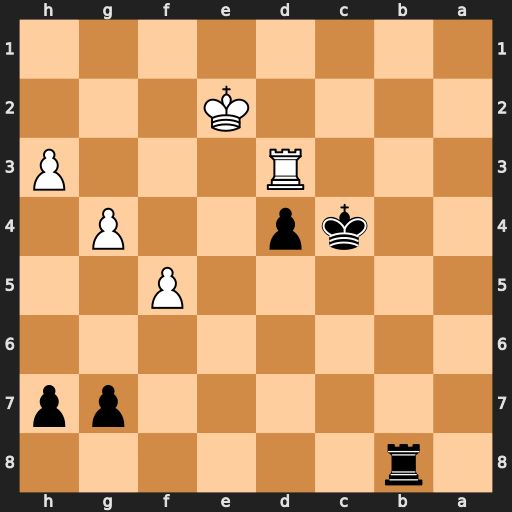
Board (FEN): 1r6/6pp/8/5P2/2kp2P1/3R3P/4K3/8
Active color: b
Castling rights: -
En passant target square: -
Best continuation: Rb2+ Rd2 Rxd2+ Kxd2 Kd5 g5 Ke5 f6 gxf6 g6 hxg6